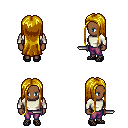
a pixel art fantasy rpg character, female body template, human, dark skin, white long-sleeve shirt, magenta pants, blonde extra-long hairstyle, ghillies, dagger, four views (front, back, left, right), 2x2 character sprite sheet, small pixel art, hard edges, no anti-aliasing